Question: What is the Timer left?
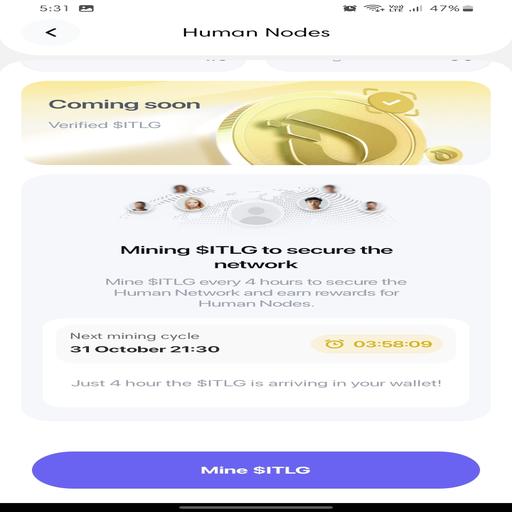
Answer: 03:58:09